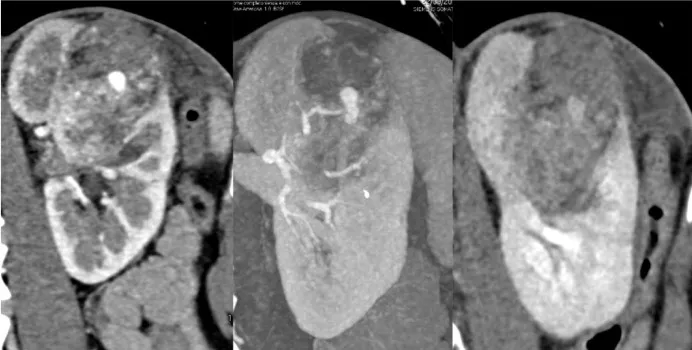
Contrast-enhanced CT scan in coronal reconstruction revealed a 4.5 x 3.5 x 7.0-cm renal AML located in the left kidney, with signs of recent blood component and cellular resentment.
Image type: radiology (ct)